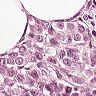
Metastatic tissue present: yes